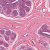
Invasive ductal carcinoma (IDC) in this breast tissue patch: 0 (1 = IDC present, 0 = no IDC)